Aerial crown-view tile of a tropical tree (Barro Colorado Island, Panama), acquired 20240813:
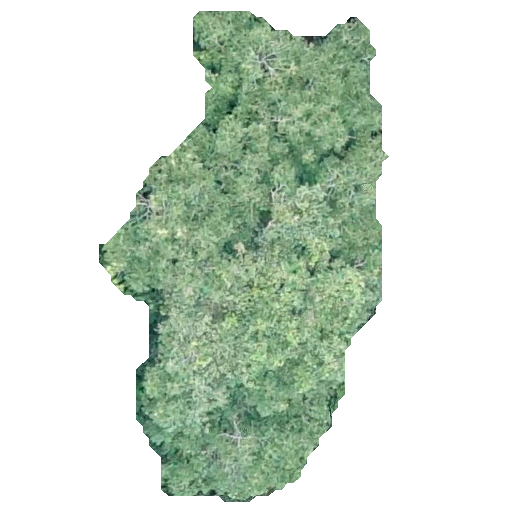
Species: Dipteryx oleifera
GBIF accepted scientific name: Dipteryx oleifera
Crown area: 144.905 m²